Question: Custom color set in the color dialog are supposed to be set to {Blue, Blue} using the following code:
'''
colorDialog1.CustomColors = new int[] { System.Drawing.Color.Blue.ToArgb(), 0xFF0000 };
colorDialog1.ShowDialog();
'''
But, I am getting a different set {Black, Blue}:

Any idea What I am doing wrong here? Thanks.
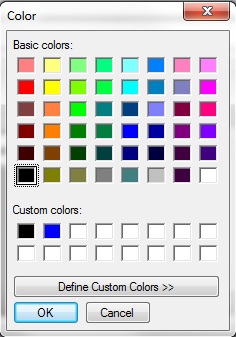
Answer: You need to use . The simplist way to achieve this is using the built in 'ColorTranslator' object, e.g.
'''
colorDialog1.CustomColors = new int[] {
ColorTranslator.ToOle(Color.Blue),
ColorTranslator.ToOle(Color.Red)
};
colorDialog1.ShowDialog();
'''
If you need to convert from HTML colors, you can also use the 'ColorTranslator.FromHtml' method, e.g.
'''
colorDialog1.CustomColors = new int[]
{
ColorTranslator.ToOle(Color.Blue),
ColorTranslator.ToOle(ColorTranslator.FromHtml("#FF0000"))
};
'''